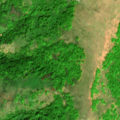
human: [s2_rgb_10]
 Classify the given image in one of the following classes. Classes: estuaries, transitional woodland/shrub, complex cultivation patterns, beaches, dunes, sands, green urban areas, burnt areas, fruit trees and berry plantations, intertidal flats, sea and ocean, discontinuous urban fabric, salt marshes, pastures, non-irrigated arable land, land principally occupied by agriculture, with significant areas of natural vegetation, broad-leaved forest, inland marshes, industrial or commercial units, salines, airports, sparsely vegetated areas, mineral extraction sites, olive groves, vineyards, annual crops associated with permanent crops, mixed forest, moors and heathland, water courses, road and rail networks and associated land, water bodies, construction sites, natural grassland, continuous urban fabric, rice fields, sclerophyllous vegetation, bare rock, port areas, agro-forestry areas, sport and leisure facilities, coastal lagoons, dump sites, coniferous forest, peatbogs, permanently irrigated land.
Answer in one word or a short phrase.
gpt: broad-leaved forest, natural grassland, transitional woodland/shrub